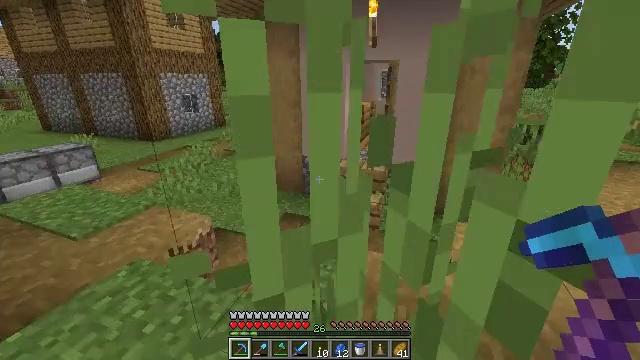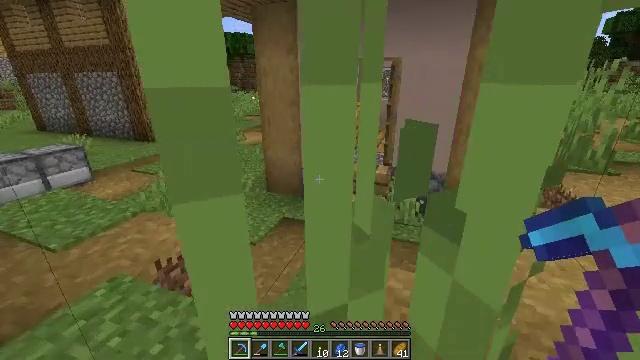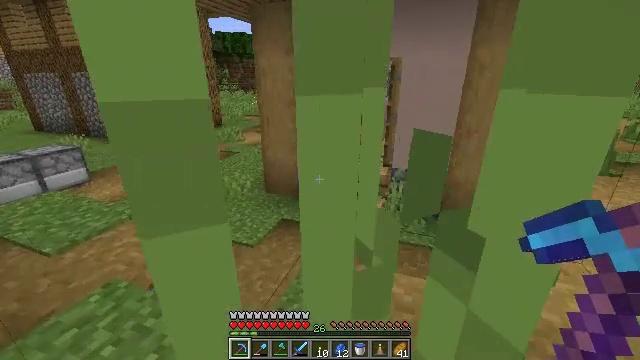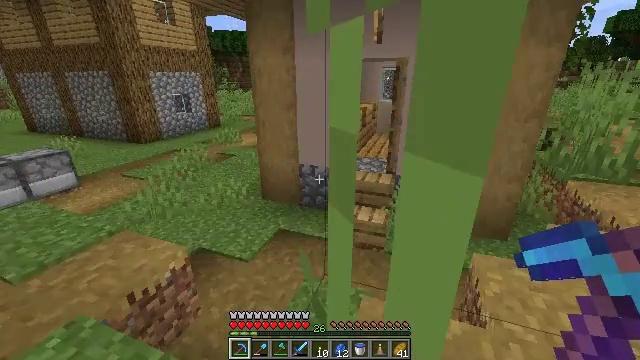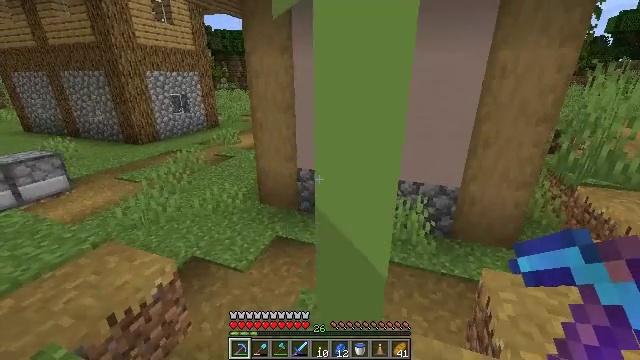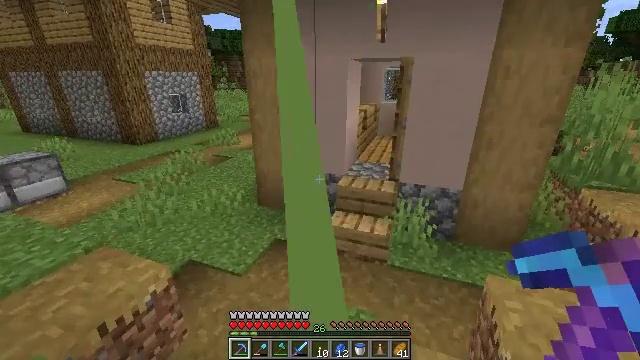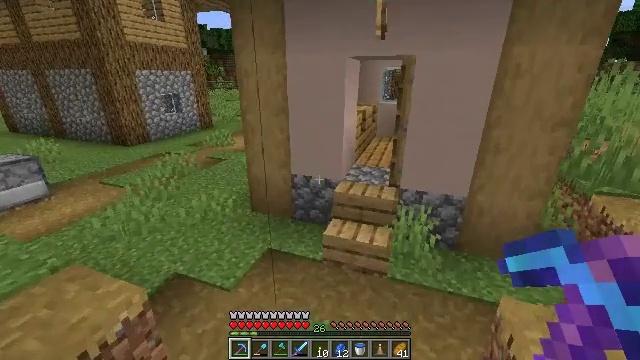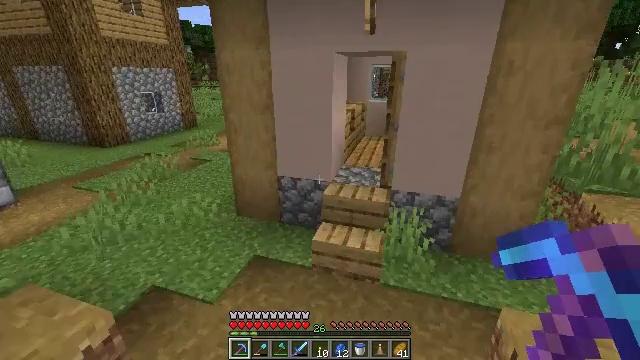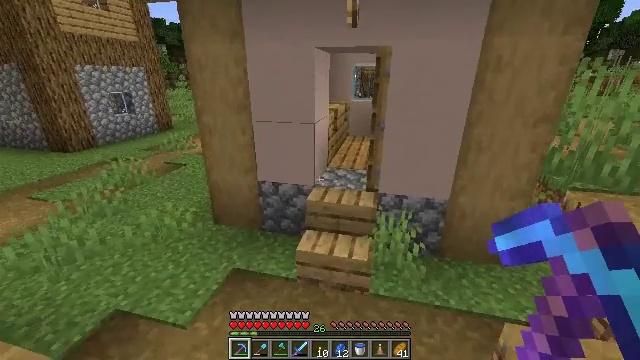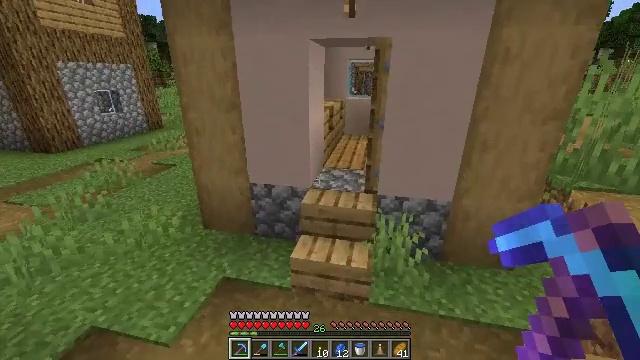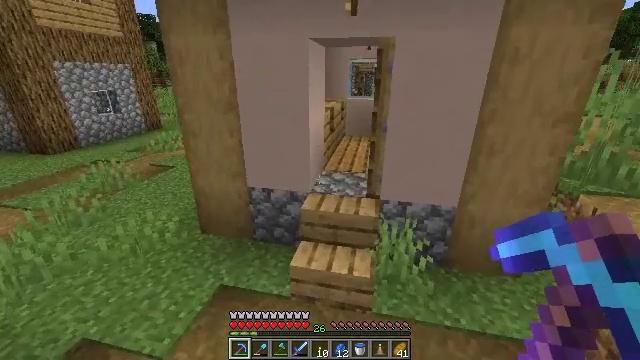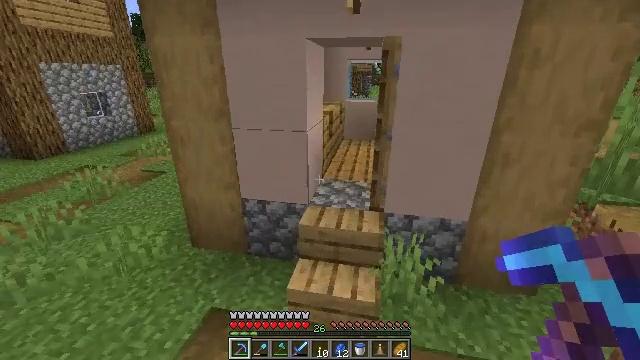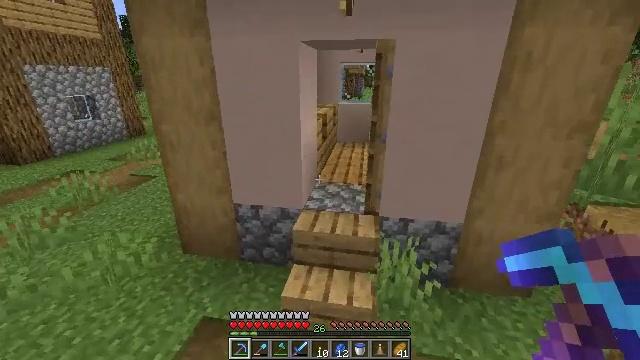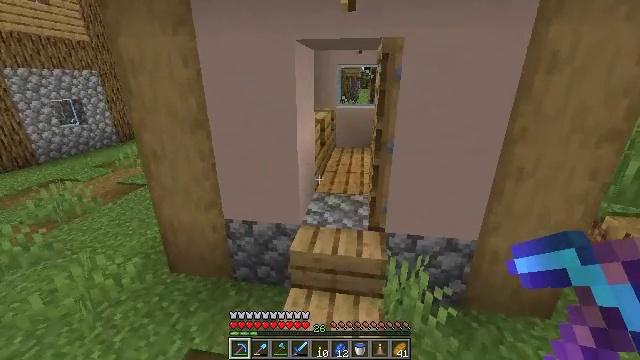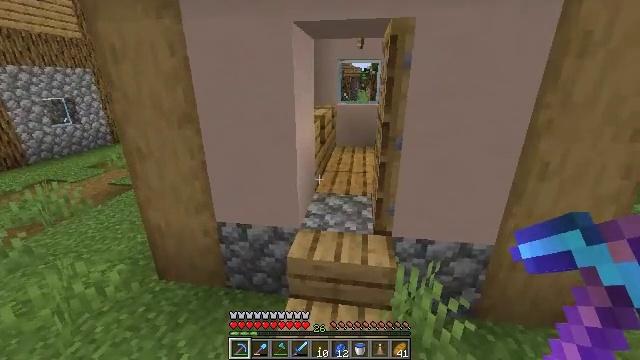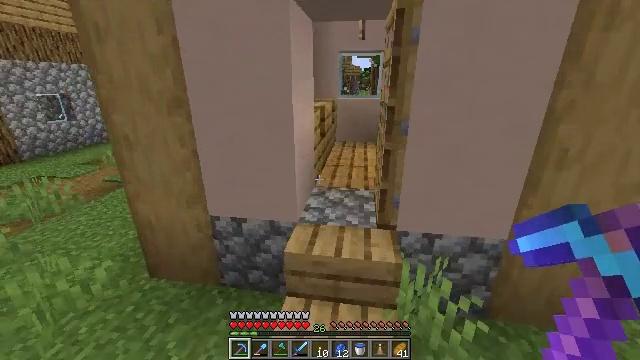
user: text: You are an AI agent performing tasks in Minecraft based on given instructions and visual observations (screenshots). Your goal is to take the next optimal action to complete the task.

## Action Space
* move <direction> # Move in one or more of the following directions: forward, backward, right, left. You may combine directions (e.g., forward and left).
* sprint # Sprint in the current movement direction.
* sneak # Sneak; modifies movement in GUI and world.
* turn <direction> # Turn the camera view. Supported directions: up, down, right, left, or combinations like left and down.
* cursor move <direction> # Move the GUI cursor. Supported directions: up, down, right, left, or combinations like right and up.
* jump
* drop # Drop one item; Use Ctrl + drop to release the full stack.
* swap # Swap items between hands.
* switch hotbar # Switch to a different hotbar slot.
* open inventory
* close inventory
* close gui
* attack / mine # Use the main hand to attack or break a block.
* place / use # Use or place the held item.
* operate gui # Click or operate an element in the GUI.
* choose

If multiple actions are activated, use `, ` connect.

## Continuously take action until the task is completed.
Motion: motion action
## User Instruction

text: Gather the blast furnace into your inventory.
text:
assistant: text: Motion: move forward
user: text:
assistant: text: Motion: move forward
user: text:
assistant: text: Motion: move forward
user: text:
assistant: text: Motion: move forward
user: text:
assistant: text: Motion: move forward
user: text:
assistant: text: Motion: move forward
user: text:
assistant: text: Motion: move forward, turn right
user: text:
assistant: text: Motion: move forward, turn right
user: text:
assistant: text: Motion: move forward, turn right
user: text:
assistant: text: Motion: move forward
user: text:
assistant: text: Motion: move forward
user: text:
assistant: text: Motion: move forward, turn right
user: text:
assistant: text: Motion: move forward
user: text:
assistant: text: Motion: move forward
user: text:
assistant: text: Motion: move forward
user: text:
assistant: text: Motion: move forward
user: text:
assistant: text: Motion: move forward and move left, turn left
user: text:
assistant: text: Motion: move forward and move left, turn left
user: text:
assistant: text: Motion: move forward and move left, turn left
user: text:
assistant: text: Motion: move forward and move left, turn left
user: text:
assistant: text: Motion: move forward and move left, turn left
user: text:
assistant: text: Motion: move forward and move left
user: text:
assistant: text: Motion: move forward and move left
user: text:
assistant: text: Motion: move forward and move left
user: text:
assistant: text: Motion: move forward and move left
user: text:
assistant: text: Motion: move forward
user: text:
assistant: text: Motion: move forward
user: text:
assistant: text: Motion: move forward
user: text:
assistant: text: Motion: move forward
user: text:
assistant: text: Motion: move forward